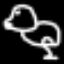
Label: frog